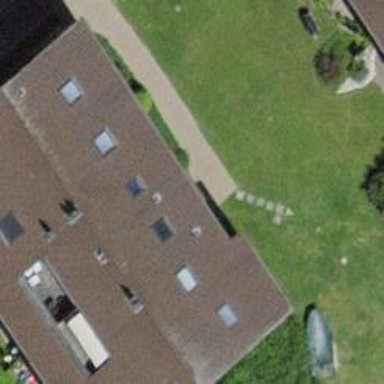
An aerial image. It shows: Gabled roof apartments building.